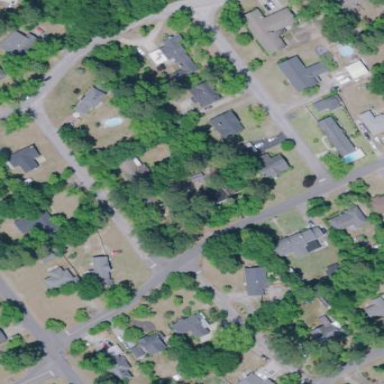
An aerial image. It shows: Single-family residential area in neighborhood setting.